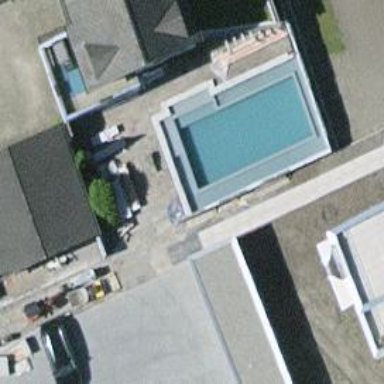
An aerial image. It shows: Swimming pool located in leisure land.